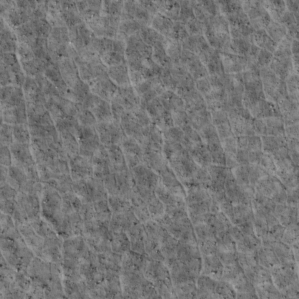
Label: non_frost